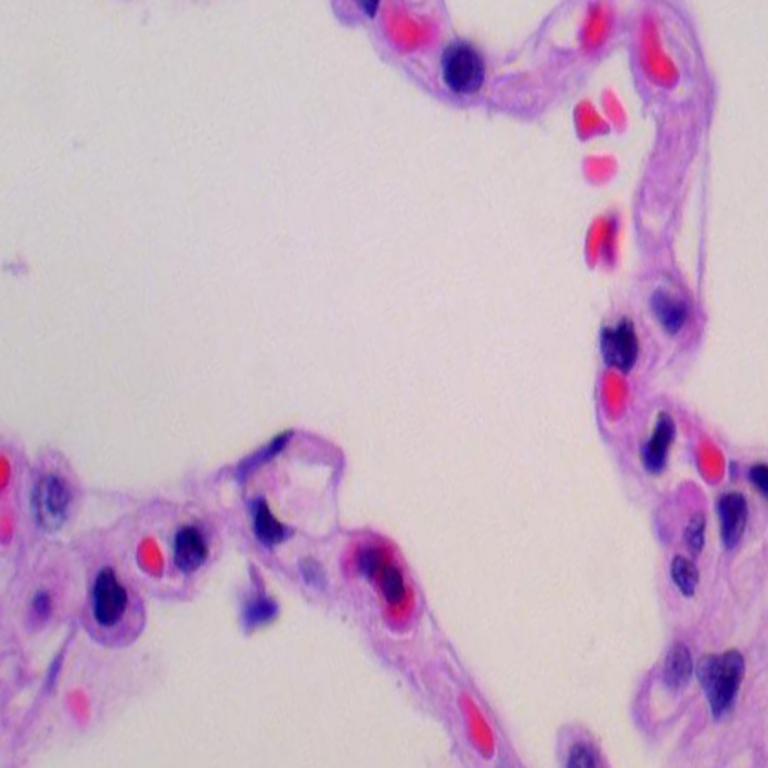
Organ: lung
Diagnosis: benign